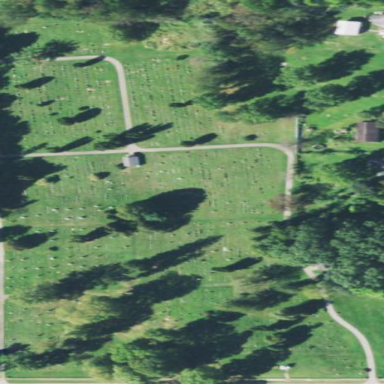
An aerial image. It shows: Grave yard.